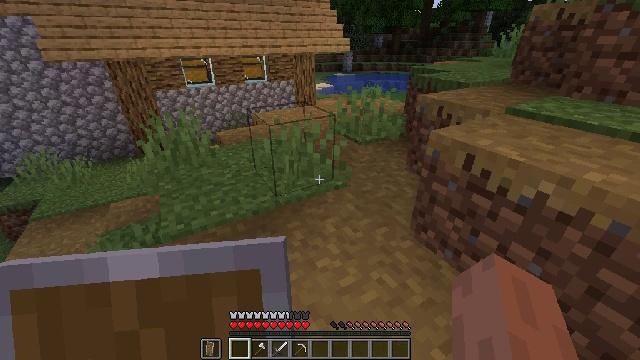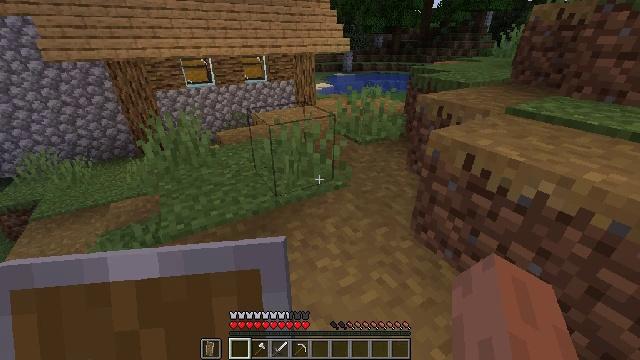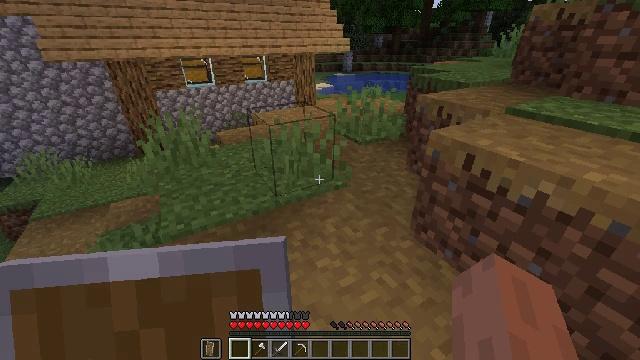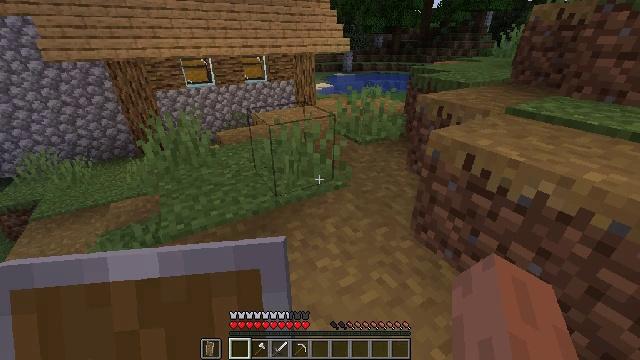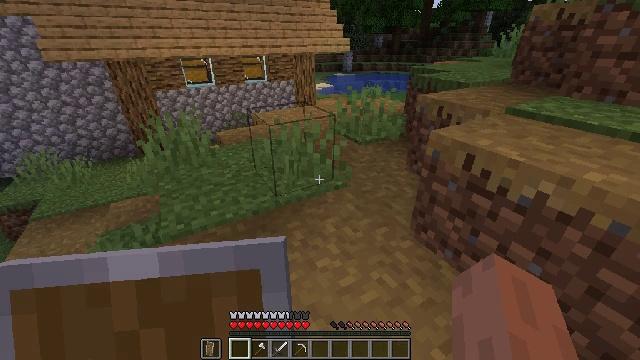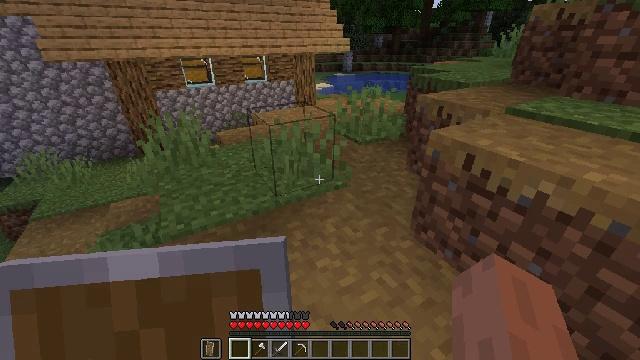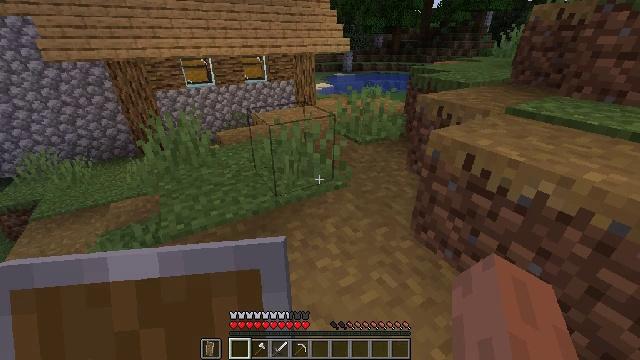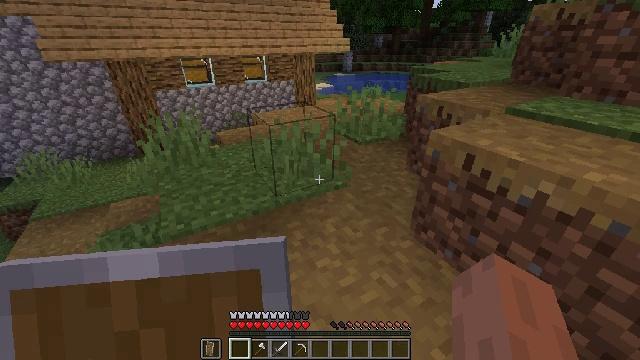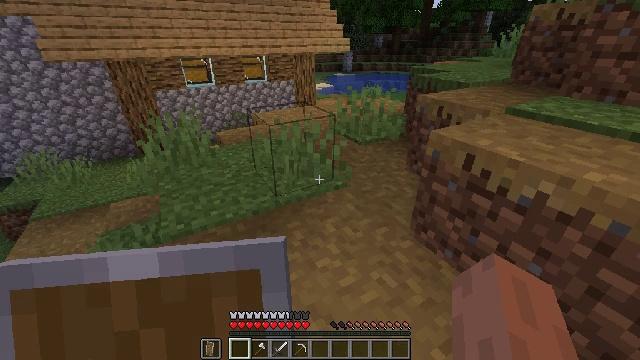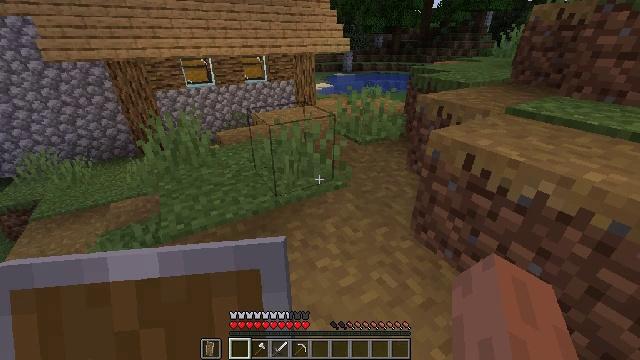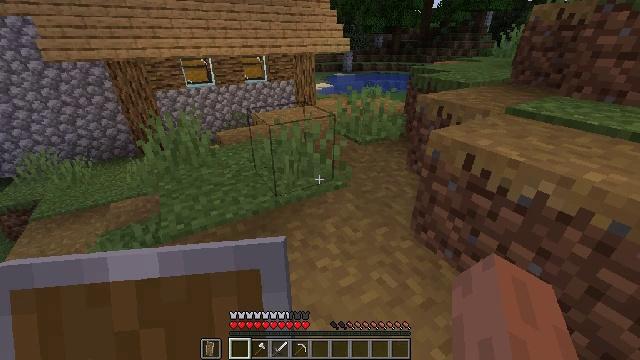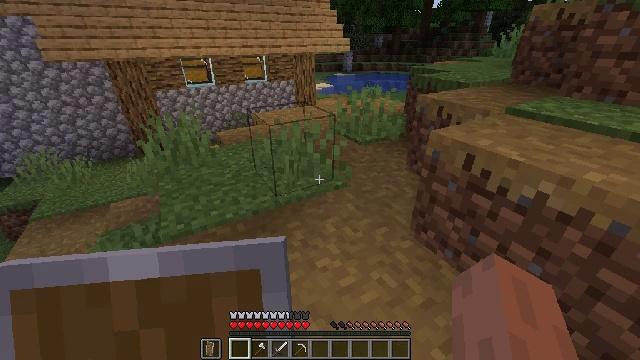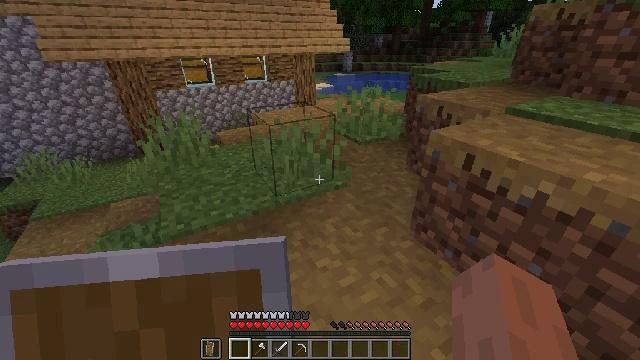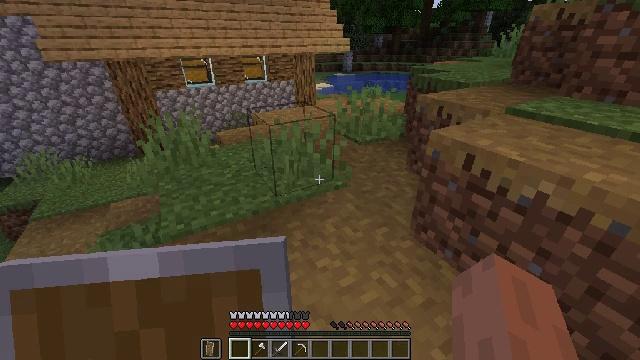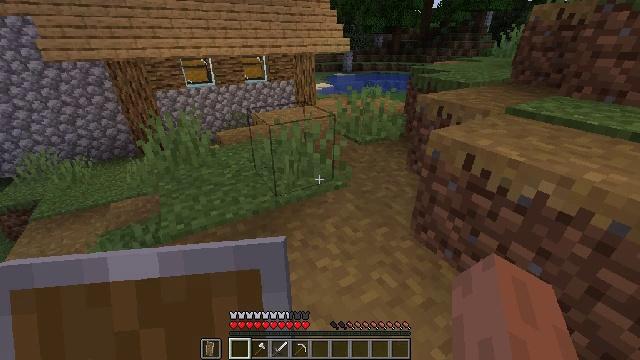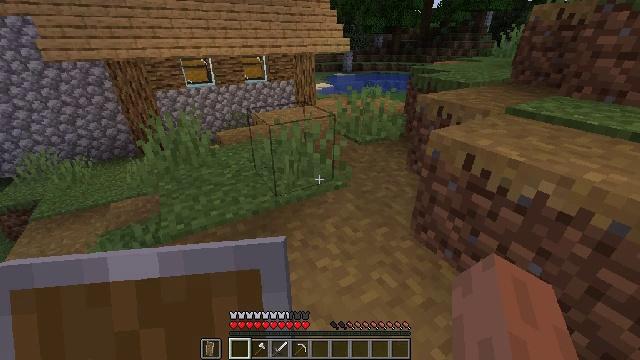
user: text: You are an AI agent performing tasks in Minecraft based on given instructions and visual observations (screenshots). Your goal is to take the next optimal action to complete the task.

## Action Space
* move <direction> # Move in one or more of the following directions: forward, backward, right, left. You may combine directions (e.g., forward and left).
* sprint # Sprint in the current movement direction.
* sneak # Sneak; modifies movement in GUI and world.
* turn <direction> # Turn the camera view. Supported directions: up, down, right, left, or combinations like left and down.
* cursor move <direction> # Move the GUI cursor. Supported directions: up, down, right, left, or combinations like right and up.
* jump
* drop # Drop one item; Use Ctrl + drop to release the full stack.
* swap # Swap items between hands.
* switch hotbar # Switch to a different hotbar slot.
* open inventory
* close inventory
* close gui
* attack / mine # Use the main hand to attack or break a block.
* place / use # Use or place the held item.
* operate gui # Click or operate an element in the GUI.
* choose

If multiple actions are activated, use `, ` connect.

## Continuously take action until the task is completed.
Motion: motion action
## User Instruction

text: craft item air
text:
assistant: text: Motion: no_op
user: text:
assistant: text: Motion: no_op
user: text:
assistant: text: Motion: no_op
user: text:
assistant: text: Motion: no_op
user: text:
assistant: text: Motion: no_op
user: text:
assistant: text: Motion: no_op
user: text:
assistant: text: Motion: no_op
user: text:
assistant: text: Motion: no_op
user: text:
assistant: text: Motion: no_op
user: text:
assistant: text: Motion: no_op
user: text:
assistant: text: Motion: no_op
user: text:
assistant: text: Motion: no_op
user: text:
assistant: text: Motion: no_op
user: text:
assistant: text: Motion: no_op
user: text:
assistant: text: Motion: no_op
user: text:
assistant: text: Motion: no_op
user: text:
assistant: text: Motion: no_op
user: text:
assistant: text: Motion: no_op
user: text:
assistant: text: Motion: no_op
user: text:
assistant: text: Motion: no_op
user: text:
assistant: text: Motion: no_op
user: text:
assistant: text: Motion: no_op
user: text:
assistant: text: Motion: no_op
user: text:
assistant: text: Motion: no_op
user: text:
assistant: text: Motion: no_op
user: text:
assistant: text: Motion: no_op
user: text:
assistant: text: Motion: no_op
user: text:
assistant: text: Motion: no_op
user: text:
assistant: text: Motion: no_op
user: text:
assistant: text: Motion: no_op